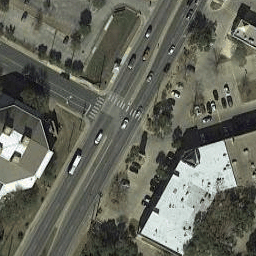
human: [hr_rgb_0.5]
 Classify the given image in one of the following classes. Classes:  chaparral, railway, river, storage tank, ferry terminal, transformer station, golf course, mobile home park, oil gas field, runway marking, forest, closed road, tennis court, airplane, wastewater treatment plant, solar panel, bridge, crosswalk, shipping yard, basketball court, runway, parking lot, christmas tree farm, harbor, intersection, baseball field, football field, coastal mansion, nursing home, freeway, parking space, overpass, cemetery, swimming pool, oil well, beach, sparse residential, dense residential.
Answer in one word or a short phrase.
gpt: intersection